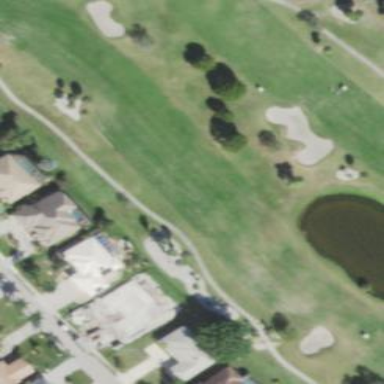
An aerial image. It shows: Golf fairway surrounded by grass.